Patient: sex M, age 72
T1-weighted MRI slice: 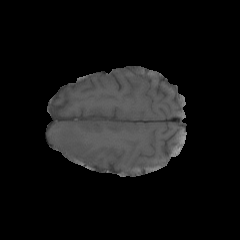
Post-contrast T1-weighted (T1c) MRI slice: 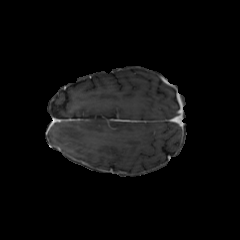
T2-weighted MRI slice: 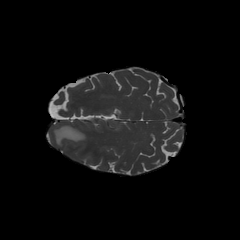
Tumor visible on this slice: yes
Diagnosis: Glioblastoma, IDH-wildtype
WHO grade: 4